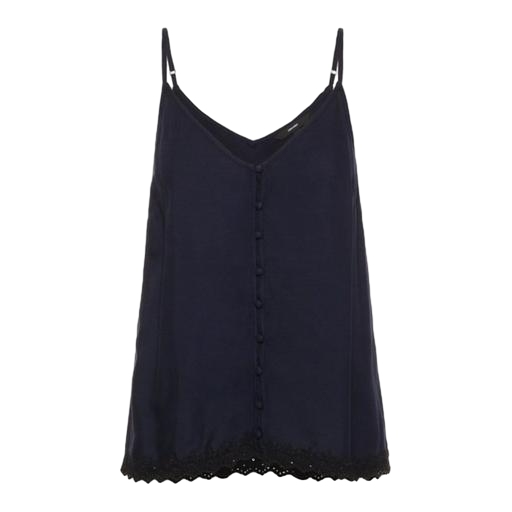
dark blue tank, dark blue tank style, blue lace-insert vest, white background